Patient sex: F
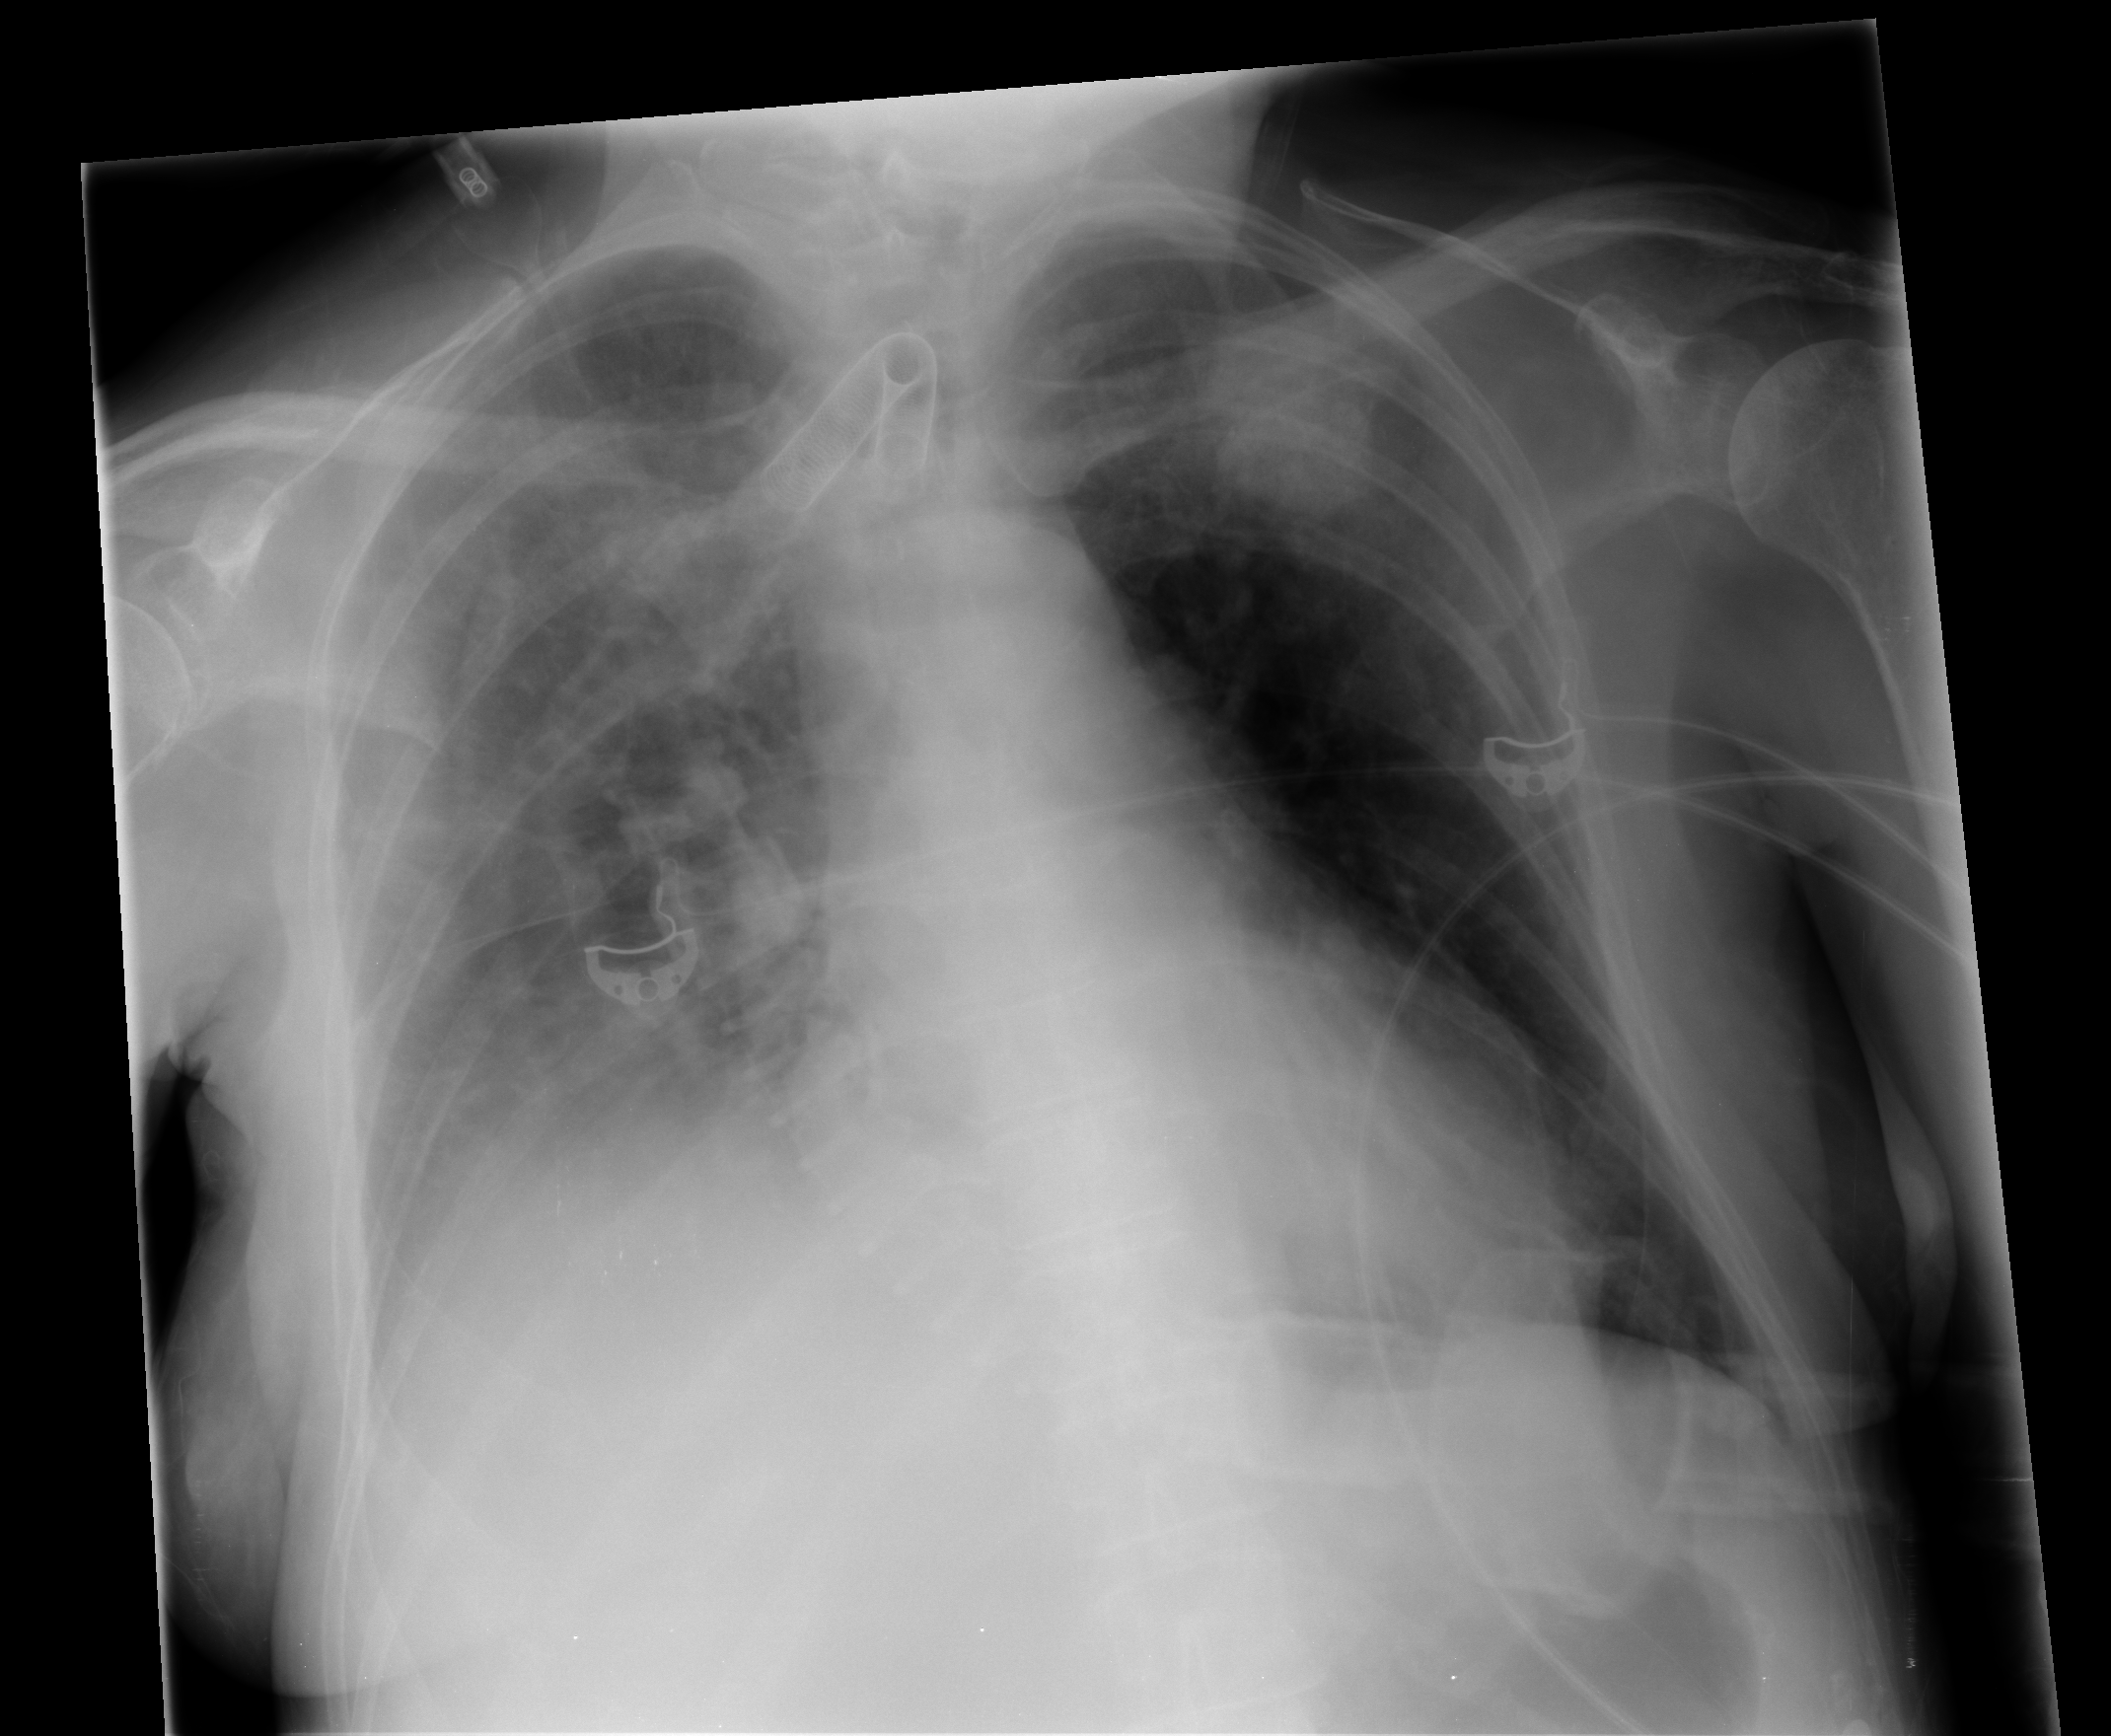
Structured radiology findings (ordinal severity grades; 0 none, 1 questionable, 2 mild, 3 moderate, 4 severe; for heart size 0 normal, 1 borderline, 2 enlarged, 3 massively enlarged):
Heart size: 2
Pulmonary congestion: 2
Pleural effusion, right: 2
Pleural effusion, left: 0
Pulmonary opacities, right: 2
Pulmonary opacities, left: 0
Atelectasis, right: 2
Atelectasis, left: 2